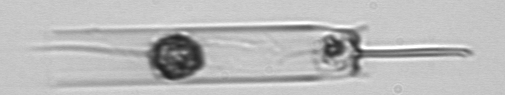
Label: Ditylum_brightwellii